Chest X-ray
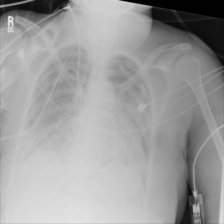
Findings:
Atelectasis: negative
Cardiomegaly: negative
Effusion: negative
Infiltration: positive
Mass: negative
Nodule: negative
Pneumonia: negative
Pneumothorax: negative
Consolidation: negative
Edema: negative
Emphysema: negative
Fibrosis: negative
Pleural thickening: negative
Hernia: negative